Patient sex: F
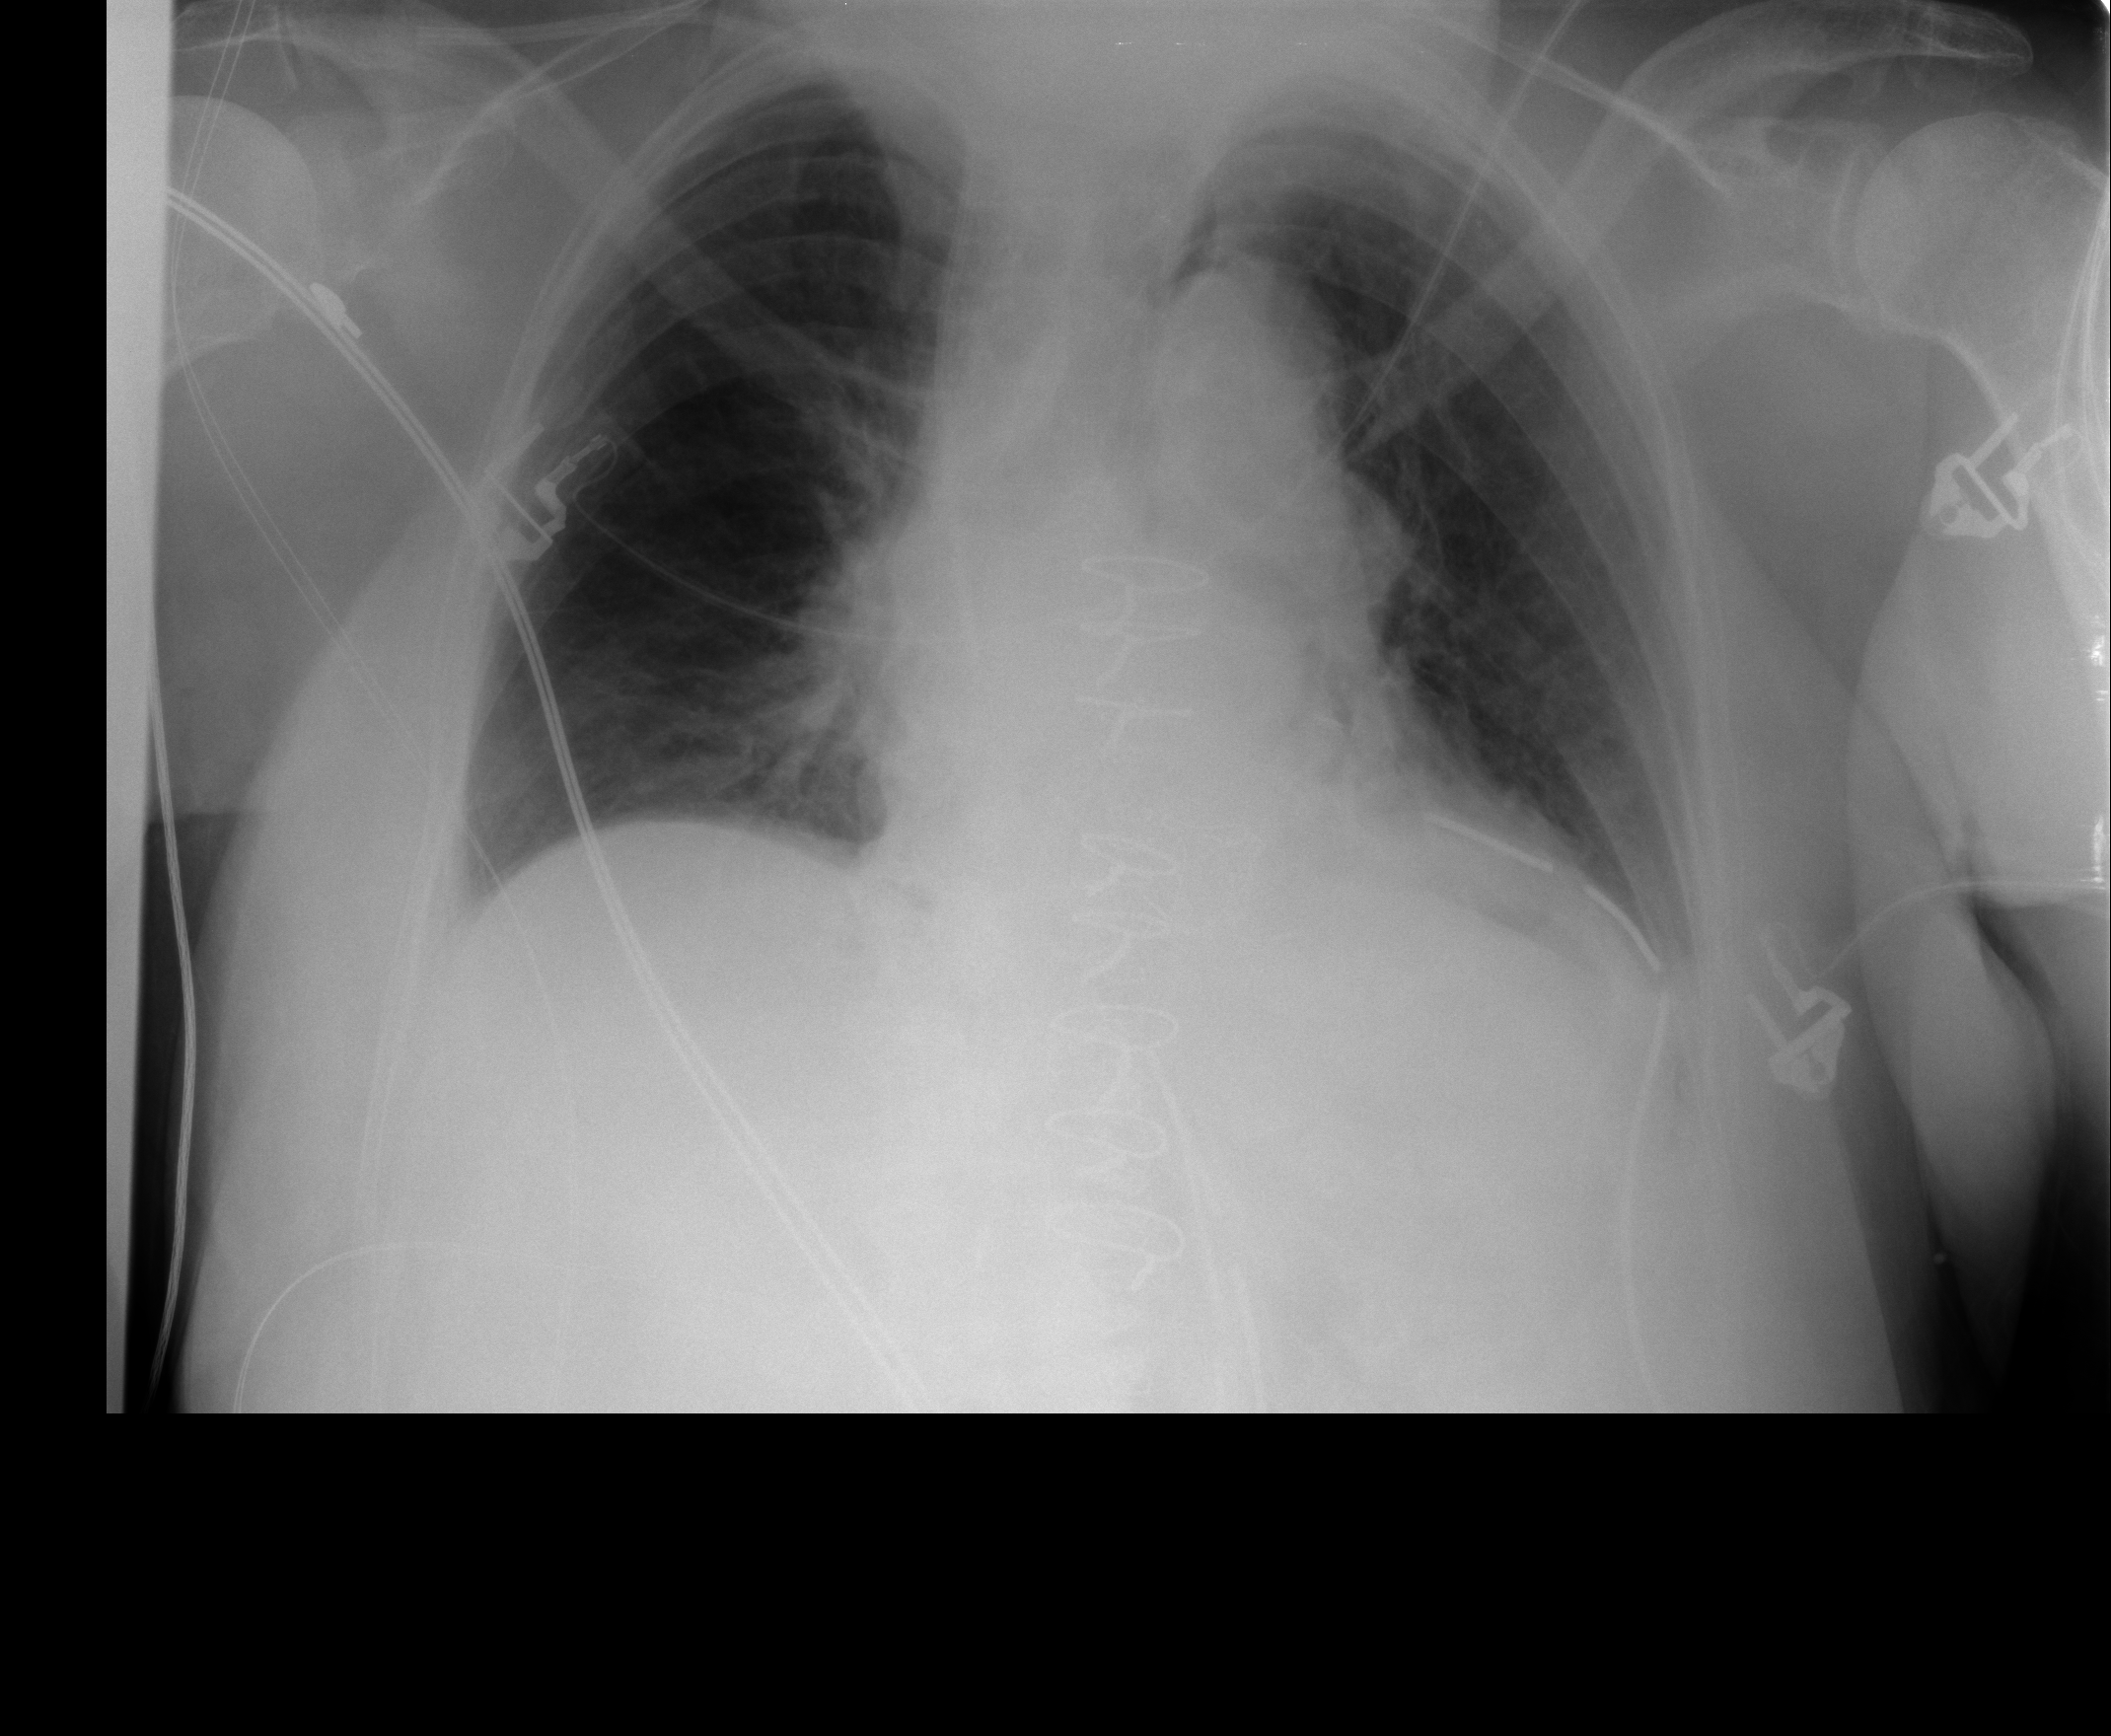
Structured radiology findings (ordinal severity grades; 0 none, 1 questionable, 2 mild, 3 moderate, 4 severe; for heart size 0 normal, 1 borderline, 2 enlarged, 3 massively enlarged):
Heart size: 2
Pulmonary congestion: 2
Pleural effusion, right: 0
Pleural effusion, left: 0
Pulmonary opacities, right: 0
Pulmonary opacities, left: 0
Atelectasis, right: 0
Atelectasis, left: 2